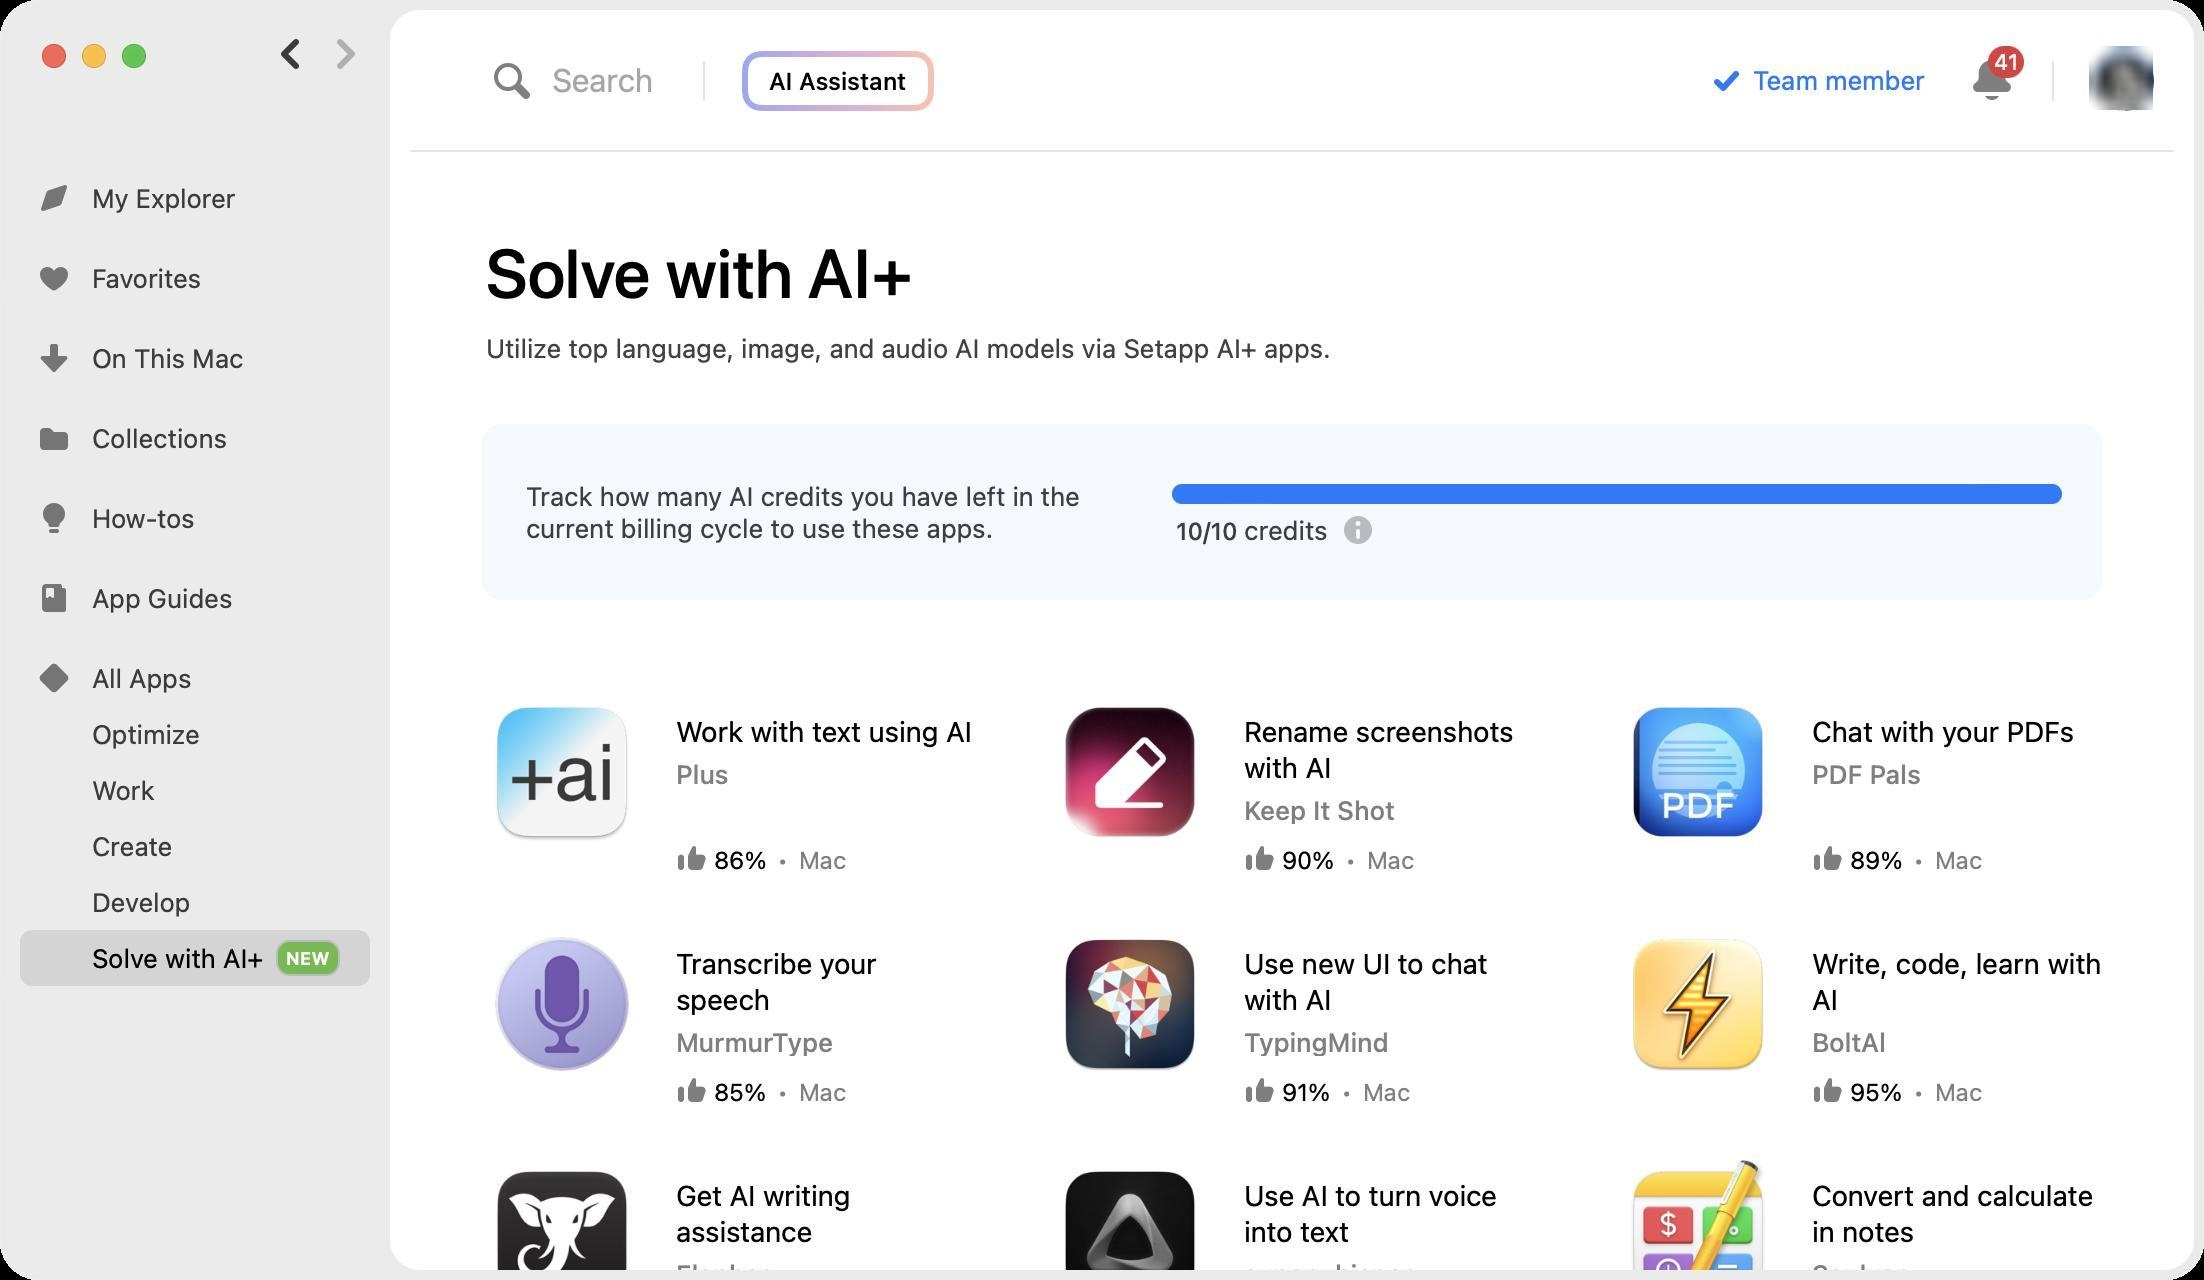
Accessibility tree:
{"name": "", "role": "AXWindow", "description": null, "role_description": "standard window", "value": null, "position": "220.00;132.00", "size": "1102;640", "children": [{"name": null, "role": "AXTable", "description": "Application categories", "role_description": "table", "value": null, "position": "10.00;85.00", "size": "175;408", "children": [{"name": null, "role": "AXRow", "description": null, "role_description": "table row", "value": null, "position": "10.00;85.00", "size": "175;40", "children": [{"name": null, "role": "AXCell", "description": null, "role_description": "cell", "value": null, "position": "16.00;85.00", "size": "163;40", "children": [{"name": null, "role": "AXImage", "description": "Discover", "role_description": "image", "value": null, "position": "19.00;91.00", "size": "16;16", "children": []}, {"name": null, "role": "AXStaticText", "description": null, "role_description": "text", "value": "My Explorer", "position": "44.00;91.00", "size": "76;16", "children": []}]}]}, {"name": null, "role": "AXRow", "description": null, "role_description": "table row", "value": null, "position": "10.00;125.00", "size": "175;40", "children": [{"name": null, "role": "AXCell", "description": null, "role_description": "cell", "value": null, "position": "16.00;125.00", "size": "163;40", "children": [{"name": null, "role": "AXImage", "description": "Favorites", "role_description": "image", "value": null, "position": "19.00;131.00", "size": "16;16", "children": []}, {"name": null, "role": "AXStaticText", "description": null, "role_description": "text", "value": "Favorites", "position": "44.00;131.00", "size": "59;16", "children": []}]}]}, {"name": null, "role": "AXRow", "description": null, "role_description": "table row", "value": null, "position": "10.00;165.00", "size": "175;40", "children": [{"name": null, "role": "AXCell", "description": null, "role_description": "cell", "value": null, "position": "16.00;165.00", "size": "163;40", "children": [{"name": null, "role": "AXImage", "description": "OnThisMac", "role_description": "image", "value": null, "position": "19.00;171.00", "size": "16;16", "children": []}, {"name": null, "role": "AXStaticText", "description": null, "role_description": "text", "value": "On This Mac", "position": "44.00;171.00", "size": "80;16", "children": []}]}]}, {"name": null, "role": "AXRow", "description": null, "role_description": "table row", "value": null, "position": "10.00;205.00", "size": "175;40", "children": [{"name": null, "role": "AXCell", "description": null, "role_description": "cell", "value": null, "position": "16.00;205.00", "size": "163;40", "children": [{"name": null, "role": "AXImage", "description": "Collections", "role_description": "image", "value": null, "position": "19.00;211.00", "size": "16;16", "children": []}, {"name": null, "role": "AXStaticText", "description": null, "role_description": "text", "value": "Collections", "position": "44.00;211.00", "size": "72;16", "children": []}]}]}, {"name": null, "role": "AXRow", "description": null, "role_description": "table row", "value": null, "position": "10.00;245.00", "size": "175;40", "children": [{"name": null, "role": "AXCell", "description": null, "role_description": "cell", "value": null, "position": "16.00;245.00", "size": "163;40", "children": [{"name": null, "role": "AXImage", "description": "How Tos", "role_description": "image", "value": null, "position": "19.00;251.00", "size": "16;16", "children": []}, {"name": null, "role": "AXStaticText", "description": null, "role_description": "text", "value": "How-tos", "position": "44.00;251.00", "size": "56;16", "children": []}]}]}, {"name": null, "role": "AXRow", "description": null, "role_description": "table row", "value": null, "position": "10.00;285.00", "size": "175;40", "children": [{"name": null, "role": "AXCell", "description": null, "role_description": "cell", "value": null, "position": "16.00;285.00", "size": "163;40", "children": [{"name": null, "role": "AXImage", "description": "Tutorials", "role_description": "image", "value": null, "position": "19.00;291.00", "size": "16;16", "children": []}, {"name": null, "role": "AXStaticText", "description": null, "role_description": "text", "value": "App Guides", "position": "44.00;291.00", "size": "74;16", "children": []}]}]}, {"name": null, "role": "AXRow", "description": null, "role_description": "table row", "value": null, "position": "10.00;325.00", "size": "175;28", "children": [{"name": null, "role": "AXCell", "description": null, "role_description": "cell", "value": null, "position": "16.00;325.00", "size": "163;28", "children": [{"name": null, "role": "AXImage", "description": "AllApps", "role_description": "image", "value": null, "position": "19.00;331.00", "size": "16;16", "children": []}, {"name": null, "role": "AXStaticText", "description": null, "role_description": "text", "value": "All Apps", "position": "44.00;331.00", "size": "54;16", "children": []}]}]}, {"name": null, "role": "AXRow", "description": null, "role_description": "table row", "value": null, "position": "10.00;353.00", "size": "175;28", "children": [{"name": null, "role": "AXCell", "description": null, "role_description": "cell", "value": null, "position": "16.00;353.00", "size": "163;28", "children": [{"name": null, "role": "AXImage", "description": "", "role_description": "image", "value": null, "position": "19.00;359.00", "size": "16;16", "children": []}, {"name": null, "role": "AXStaticText", "description": null, "role_description": "text", "value": "Optimize", "position": "44.00;359.00", "size": "58;16", "children": []}]}]}, {"name": null, "role": "AXRow", "description": null, "role_description": "table row", "value": null, "position": "10.00;381.00", "size": "175;28", "children": [{"name": null, "role": "AXCell", "description": null, "role_description": "cell", "value": null, "position": "16.00;381.00", "size": "163;28", "children": [{"name": null, "role": "AXImage", "description": "", "role_description": "image", "value": null, "position": "19.00;387.00", "size": "16;16", "children": []}, {"name": null, "role": "AXStaticText", "description": null, "role_description": "text", "value": "Work", "position": "44.00;387.00", "size": "36;16", "children": []}]}]}, {"name": null, "role": "AXRow", "description": null, "role_description": "table row", "value": null, "position": "10.00;409.00", "size": "175;28", "children": [{"name": null, "role": "AXCell", "description": null, "role_description": "cell", "value": null, "position": "16.00;409.00", "size": "163;28", "children": [{"name": null, "role": "AXImage", "description": "", "role_description": "image", "value": null, "position": "19.00;415.00", "size": "16;16", "children": []}, {"name": null, "role": "AXStaticText", "description": null, "role_description": "text", "value": "Create", "position": "44.00;415.00", "size": "44;16", "children": []}]}]}, {"name": null, "role": "AXRow", "description": null, "role_description": "table row", "value": null, "position": "10.00;437.00", "size": "175;28", "children": [{"name": null, "role": "AXCell", "description": null, "role_description": "cell", "value": null, "position": "16.00;437.00", "size": "163;28", "children": [{"name": null, "role": "AXImage", "description": "", "role_description": "image", "value": null, "position": "19.00;443.00", "size": "16;16", "children": []}, {"name": null, "role": "AXStaticText", "description": null, "role_description": "text", "value": "Develop", "position": "44.00;443.00", "size": "54;16", "children": []}]}]}, {"name": null, "role": "AXRow", "description": null, "role_description": "table row", "value": null, "position": "10.00;465.00", "size": "175;28", "children": [{"name": null, "role": "AXCell", "description": null, "role_description": "cell", "value": null, "position": "16.00;465.00", "size": "163;28", "children": [{"name": null, "role": "AXImage", "description": "", "role_description": "image", "value": null, "position": "19.00;471.00", "size": "16;16", "children": []}, {"name": null, "role": "AXStaticText", "description": null, "role_description": "text", "value": "Solve with AI+", "position": "44.00;471.00", "size": "90;16", "children": []}, {"name": null, "role": "AXStaticText", "description": null, "role_description": "text", "value": "NEW", "position": "139.00;473.50", "size": "30;11", "children": []}]}]}, {"name": null, "role": "AXColumn", "description": null, "role_description": "column", "value": null, "position": "10.00;85.00", "size": "175;408", "children": []}]}, {"name": null, "role": "AXUnknown", "description": "Forward", "role_description": "unknown", "value": null, "position": "166.00;19.00", "size": "14;16", "children": [{"name": null, "role": "AXImage", "description": "", "role_description": "image", "value": null, "position": "168.00;19.00", "size": "10;16", "children": []}]}, {"name": null, "role": "AXUnknown", "description": "Back", "role_description": "unknown", "value": null, "position": "138.00;19.00", "size": "14;16", "children": [{"name": null, "role": "AXImage", "description": "NavigationArrow", "role_description": "image", "value": null, "position": "140.00;19.00", "size": "10;16", "children": []}]}, {"name": null, "role": "AXGroup", "description": null, "role_description": "group", "value": null, "position": "195.00;5.00", "size": "902;630", "children": [{"name": null, "role": "AXScrollArea", "description": null, "role_description": "scroll area", "value": null, "position": "231.00;76.00", "size": "866;529", "children": [{"name": null, "role": "AXList", "description": "Application collection view", "role_description": "collection", "value": null, "position": "231.00;76.00", "size": "830;720", "children": [{"name": null, "role": "AXList", "description": "Solve with AI+", "role_description": "section", "value": null, "position": "231.00;76.00", "size": "866;720", "children": [{"name": null, "role": "AXGroup", "description": null, "role_description": "group", "value": null, "position": "231.00;76.00", "size": "830;260", "children": [{"name": null, "role": "AXStaticText", "description": null, "role_description": "text", "value": "Solve with AI+", "position": "241.00;116.00", "size": "218;40", "children": []}, {"name": null, "role": "AXStaticText", "description": null, "role_description": "text", "value": "Utilize top language, image, and audio AI models via Setapp AI+ apps.", "position": "241.00;166.00", "size": "426;16", "children": []}, {"name": null, "role": "AXStaticText", "description": null, "role_description": "text", "value": "Track how many AI credits you have left in the current billing cycle to use these apps.", "position": "261.00;240.00", "size": "305;32", "children": []}, {"name": null, "role": "AXStaticText", "description": null, "role_description": "text", "value": "10/10 credits", "position": "586.00;257.00", "size": "80;16", "children": []}, {"name": null, "role": "AXButton", "description": null, "role_description": "button", "value": null, "position": "671.00;257.00", "size": "16;16", "children": [{"name": null, "role": "AXImage", "description": "InfoButtonIcon", "role_description": "image", "value": null, "position": "671.00;257.00", "size": "16;16", "children": []}]}]}, {"name": null, "role": "AXGroup", "description": null, "role_description": "group", "value": null, "position": "231.00;336.00", "size": "262;112", "children": [{"name": null, "role": "AXLink", "description": "Plus", "role_description": "link", "value": null, "position": "231.00;336.00", "size": "262;112", "children": [{"name": null, "role": "AXImage", "description": "Application icon", "role_description": "image", "value": null, "position": "241.00;346.00", "size": "80;80", "children": []}, {"name": null, "role": "AXStaticText", "description": null, "role_description": "text", "value": "Plus", "position": "336.00;377.00", "size": "30;17", "children": []}, {"name": null, "role": "AXStaticText", "description": null, "role_description": "text", "value": "Work with text using AI", "position": "336.00;356.00", "size": "152;18", "children": []}, {"name": null, "role": "AXImage", "description": "RateAppIcon", "role_description": "image", "value": null, "position": "338.00;422.00", "size": "16;16", "children": []}, {"name": null, "role": "AXStaticText", "description": null, "role_description": "text", "value": "86%", "position": "355.00;422.50", "size": "30;15", "children": []}, {"name": null, "role": "AXStaticText", "description": null, "role_description": "text", "value": "•", "position": "386.50;422.50", "size": "10;15", "children": []}, {"name": null, "role": "AXStaticText", "description": null, "role_description": "text", "value": "Mac", "position": "397.50;422.50", "size": "28;15", "children": []}]}]}, {"name": null, "role": "AXGroup", "description": null, "role_description": "group", "value": null, "position": "515.00;336.00", "size": "262;112", "children": [{"name": null, "role": "AXLink", "description": "Keep It Shot", "role_description": "link", "value": null, "position": "515.00;336.00", "size": "262;112", "children": [{"name": null, "role": "AXImage", "description": "Application icon", "role_description": "image", "value": null, "position": "525.00;346.00", "size": "80;80", "children": []}, {"name": null, "role": "AXStaticText", "description": null, "role_description": "text", "value": "Keep It Shot", "position": "620.00;395.00", "size": "80;17", "children": []}, {"name": null, "role": "AXStaticText", "description": null, "role_description": "text", "value": "Rename screenshots with AI", "position": "620.00;356.00", "size": "153;36", "children": []}, {"name": null, "role": "AXImage", "description": "RateAppIcon", "role_description": "image", "value": null, "position": "622.00;422.00", "size": "16;16", "children": []}, {"name": null, "role": "AXStaticText", "description": null, "role_description": "text", "value": "90%", "position": "639.00;422.50", "size": "30;15", "children": []}, {"name": null, "role": "AXStaticText", "description": null, "role_description": "text", "value": "•", "position": "670.50;422.50", "size": "10;15", "children": []}, {"name": null, "role": "AXStaticText", "description": null, "role_description": "text", "value": "Mac", "position": "681.50;422.50", "size": "28;15", "children": []}]}]}, {"name": null, "role": "AXGroup", "description": null, "role_description": "group", "value": null, "position": "799.00;336.00", "size": "262;112", "children": [{"name": null, "role": "AXLink", "description": "PDF Pals", "role_description": "link", "value": null, "position": "799.00;336.00", "size": "262;112", "children": [{"name": null, "role": "AXImage", "description": "Application icon", "role_description": "image", "value": null, "position": "809.00;346.00", "size": "80;80", "children": []}, {"name": null, "role": "AXStaticText", "description": null, "role_description": "text", "value": "PDF Pals", "position": "904.00;377.00", "size": "59;17", "children": []}, {"name": null, "role": "AXStaticText", "description": null, "role_description": "text", "value": "Chat with your PDFs", "position": "904.00;356.00", "size": "136;18", "children": []}, {"name": null, "role": "AXImage", "description": "RateAppIcon", "role_description": "image", "value": null, "position": "906.00;422.00", "size": "16;16", "children": []}, {"name": null, "role": "AXStaticText", "description": null, "role_description": "text", "value": "89%", "position": "923.00;422.50", "size": "30;15", "children": []}, {"name": null, "role": "AXStaticText", "description": null, "role_description": "text", "value": "•", "position": "954.50;422.50", "size": "10;15", "children": []}, {"name": null, "role": "AXStaticText", "description": null, "role_description": "text", "value": "Mac", "position": "965.50;422.50", "size": "28;15", "children": []}]}]}, {"name": null, "role": "AXGroup", "description": null, "role_description": "group", "value": null, "position": "231.00;452.00", "size": "262;112", "children": [{"name": null, "role": "AXLink", "description": "MurmurType", "role_description": "link", "value": null, "position": "231.00;452.00", "size": "262;112", "children": [{"name": null, "role": "AXImage", "description": "Application icon", "role_description": "image", "value": null, "position": "241.00;462.00", "size": "80;80", "children": []}, {"name": null, "role": "AXStaticText", "description": null, "role_description": "text", "value": "MurmurType", "position": "336.00;511.00", "size": "83;17", "children": []}, {"name": null, "role": "AXStaticText", "description": null, "role_description": "text", "value": "Transcribe your speech", "position": "336.00;472.00", "size": "153;36", "children": []}, {"name": null, "role": "AXImage", "description": "RateAppIcon", "role_description": "image", "value": null, "position": "338.00;538.00", "size": "16;16", "children": []}, {"name": null, "role": "AXStaticText", "description": null, "role_description": "text", "value": "85%", "position": "355.00;538.50", "size": "30;15", "children": []}, {"name": null, "role": "AXStaticText", "description": null, "role_description": "text", "value": "•", "position": "386.50;538.50", "size": "10;15", "children": []}, {"name": null, "role": "AXStaticText", "description": null, "role_description": "text", "value": "Mac", "position": "397.50;538.50", "size": "28;15", "children": []}]}]}, {"name": null, "role": "AXGroup", "description": null, "role_description": "group", "value": null, "position": "515.00;452.00", "size": "262;112", "children": [{"name": null, "role": "AXLink", "description": "TypingMind", "role_description": "link", "value": null, "position": "515.00;452.00", "size": "262;112", "children": [{"name": null, "role": "AXImage", "description": "Application icon", "role_description": "image", "value": null, "position": "525.00;462.00", "size": "80;80", "children": []}, {"name": null, "role": "AXStaticText", "description": null, "role_description": "text", "value": "TypingMind", "position": "620.00;511.00", "size": "77;17", "children": []}, {"name": null, "role": "AXStaticText", "description": null, "role_description": "text", "value": "Use new UI to chat with AI", "position": "620.00;472.00", "size": "153;36", "children": []}, {"name": null, "role": "AXImage", "description": "RateAppIcon", "role_description": "image", "value": null, "position": "622.00;538.00", "size": "16;16", "children": []}, {"name": null, "role": "AXStaticText", "description": null, "role_description": "text", "value": "91%", "position": "639.00;538.50", "size": "28;15", "children": []}, {"name": null, "role": "AXStaticText", "description": null, "role_description": "text", "value": "•", "position": "668.50;538.50", "size": "10;15", "children": []}, {"name": null, "role": "AXStaticText", "description": null, "role_description": "text", "value": "Mac", "position": "679.50;538.50", "size": "28;15", "children": []}]}]}, {"name": null, "role": "AXGroup", "description": null, "role_description": "group", "value": null, "position": "799.00;452.00", "size": "262;112", "children": [{"name": null, "role": "AXLink", "description": "BoltAl", "role_description": "link", "value": null, "position": "799.00;452.00", "size": "262;112", "children": [{"name": null, "role": "AXImage", "description": "Application icon", "role_description": "image", "value": null, "position": "809.00;462.00", "size": "80;80", "children": []}, {"name": null, "role": "AXStaticText", "description": null, "role_description": "text", "value": "BoltAl", "position": "904.00;511.00", "size": "42;17", "children": []}, {"name": null, "role": "AXStaticText", "description": null, "role_description": "text", "value": "Write, code, learn with AI", "position": "904.00;472.00", "size": "153;36", "children": []}, {"name": null, "role": "AXImage", "description": "RateAppIcon", "role_description": "image", "value": null, "position": "906.00;538.00", "size": "16;16", "children": []}, {"name": null, "role": "AXStaticText", "description": null, "role_description": "text", "value": "95%", "position": "923.00;538.50", "size": "30;15", "children": []}, {"name": null, "role": "AXStaticText", "description": null, "role_description": "text", "value": "•", "position": "954.50;538.50", "size": "10;15", "children": []}, {"name": null, "role": "AXStaticText", "description": null, "role_description": "text", "value": "Mac", "position": "965.50;538.50", "size": "28;15", "children": []}]}]}, {"name": null, "role": "AXGroup", "description": null, "role_description": "group", "value": null, "position": "231.00;568.00", "size": "262;112", "children": [{"name": null, "role": "AXLink", "description": "Elephas", "role_description": "link", "value": null, "position": "231.00;568.00", "size": "262;112", "children": [{"name": null, "role": "AXImage", "description": "Application icon", "role_description": "image", "value": null, "position": "241.00;578.00", "size": "80;80", "children": []}, {"name": null, "role": "AXStaticText", "description": null, "role_description": "text", "value": "Elephas", "position": "336.00;627.00", "size": "53;17", "children": []}, {"name": null, "role": "AXStaticText", "description": null, "role_description": "text", "value": "Get AI writing assistance", "position": "336.00;588.00", "size": "153;36", "children": []}, {"name": null, "role": "AXImage", "description": "RateAppIcon", "role_description": "image", "value": null, "position": "338.00;654.00", "size": "16;16", "children": []}, {"name": null, "role": "AXStaticText", "description": null, "role_description": "text", "value": "89%", "position": "355.00;654.50", "size": "30;15", "children": []}, {"name": null, "role": "AXStaticText", "description": null, "role_description": "text", "value": "•", "position": "386.50;654.50", "size": "10;15", "children": []}, {"name": null, "role": "AXStaticText", "description": null, "role_description": "text", "value": "Mac, iOS", "position": "397.50;654.50", "size": "55;15", "children": []}]}]}, {"name": null, "role": "AXGroup", "description": null, "role_description": "group", "value": null, "position": "515.00;568.00", "size": "262;112", "children": [{"name": null, "role": "AXLink", "description": "superwhisper", "role_description": "link", "value": null, "position": "515.00;568.00", "size": "262;112", "children": [{"name": null, "role": "AXImage", "description": "Application icon", "role_description": "image", "value": null, "position": "525.00;578.00", "size": "80;80", "children": []}, {"name": null, "role": "AXStaticText", "description": null, "role_description": "text", "value": "superwhisper", "position": "620.00;627.00", "size": "88;17", "children": []}, {"name": null, "role": "AXStaticText", "description": null, "role_description": "text", "value": "Use AI to turn voice into text", "position": "620.00;588.00", "size": "153;36", "children": []}, {"name": null, "role": "AXImage", "description": "RateAppIcon", "role_description": "image", "value": null, "position": "622.00;654.00", "size": "16;16", "children": []}, {"name": null, "role": "AXStaticText", "description": null, "role_description": "text", "value": "75%", "position": "639.00;654.50", "size": "30;15", "children": []}, {"name": null, "role": "AXStaticText", "description": null, "role_description": "text", "value": "•", "position": "669.50;654.50", "size": "10;15", "children": []}, {"name": null, "role": "AXStaticText", "description": null, "role_description": "text", "value": "Mac", "position": "680.50;654.50", "size": "28;15", "children": []}]}]}, {"name": null, "role": "AXGroup", "description": null, "role_description": "group", "value": null, "position": "799.00;568.00", "size": "262;112", "children": [{"name": null, "role": "AXLink", "description": "Soulver", "role_description": "link", "value": null, "position": "799.00;568.00", "size": "262;112", "children": [{"name": null, "role": "AXImage", "description": "Application icon", "role_description": "image", "value": null, "position": "809.00;578.00", "size": "80;80", "children": []}, {"name": null, "role": "AXStaticText", "description": null, "role_description": "text", "value": "Soulver", "position": "904.00;627.00", "size": "51;17", "children": []}, {"name": null, "role": "AXStaticText", "description": null, "role_description": "text", "value": "Convert and calculate in notes", "position": "904.00;588.00", "size": "153;36", "children": []}, {"name": null, "role": "AXImage", "description": "RateAppIcon", "role_description": "image", "value": null, "position": "906.00;654.00", "size": "16;16", "children": []}, {"name": null, "role": "AXStaticText", "description": null, "role_description": "text", "value": "99%", "position": "923.00;654.50", "size": "30;15", "children": []}, {"name": null, "role": "AXStaticText", "description": null, "role_description": "text", "value": "•", "position": "954.50;654.50", "size": "10;15", "children": []}, {"name": null, "role": "AXStaticText", "description": null, "role_description": "text", "value": "Mac, iOS", "position": "965.50;654.50", "size": "55;15", "children": []}]}]}, {"name": null, "role": "AXGroup", "description": null, "role_description": "group", "value": null, "position": "231.00;684.00", "size": "262;112", "children": [{"name": null, "role": "AXLink", "description": "", "role_description": "link", "value": null, "position": "-220.00;850.00", "size": "0;0", "children": [{"name": null, "role": "AXImage", "description": "Application icon", "role_description": "image", "value": null, "position": "-220.00;850.00", "size": "0;0", "children": []}, {"name": null, "role": "AXStaticText", "description": null, "role_description": "text", "value": "", "position": "-220.00;850.00", "size": "0;0", "children": []}, {"name": null, "role": "AXStaticText", "description": null, "role_description": "text", "value": "", "position": "-220.00;850.00", "size": "0;0", "children": []}]}]}, {"name": null, "role": "AXGroup", "description": null, "role_description": "group", "value": null, "position": "515.00;684.00", "size": "262;112", "children": [{"name": null, "role": "AXLink", "description": "", "role_description": "link", "value": null, "position": "-220.00;850.00", "size": "0;0", "children": [{"name": null, "role": "AXImage", "description": "Application icon", "role_description": "image", "value": null, "position": "-220.00;850.00", "size": "0;0", "children": []}, {"name": null, "role": "AXStaticText", "description": null, "role_description": "text", "value": "", "position": "-220.00;850.00", "size": "0;0", "children": []}, {"name": null, "role": "AXStaticText", "description": null, "role_description": "text", "value": "", "position": "-220.00;850.00", "size": "0;0", "children": []}]}]}]}]}, {"name": null, "role": "AXScrollBar", "description": null, "role_description": "scroll bar", "value": 0.0, "position": "1081.00;76.00", "size": "16;554", "children": [{"name": null, "role": "AXValueIndicator", "description": null, "role_description": "value indicator", "value": 0.0, "position": "1085.00;77.00", "size": "12;411", "children": []}, {"name": null, "role": "AXButton", "description": null, "role_description": "increment arrow button", "value": null, "position": "1081.00;76.00", "size": "0;0", "children": []}, {"name": null, "role": "AXButton", "description": null, "role_description": "decrement arrow button", "value": null, "position": "1081.00;76.00", "size": "0;0", "children": []}, {"name": null, "role": "AXButton", "description": null, "role_description": "increment page button", "value": null, "position": "1085.00;488.50", "size": "12;142", "children": []}, {"name": null, "role": "AXButton", "description": null, "role_description": "decrement page button", "value": null, "position": "1085.00;76.00", "size": "12;1", "children": []}]}]}]}, {"name": null, "role": "AXButton", "description": "Your account picture", "role_description": "button", "value": null, "position": "1047.00;7.50", "size": "48;48", "children": [{"name": null, "role": "AXImage", "description": null, "role_description": "image", "value": null, "position": "1047.00;25.50", "size": "30;30", "children": []}]}, {"name": null, "role": "AXLink", "description": "Team member", "role_description": "link", "value": null, "position": "854.50;32.50", "size": "110;16", "children": [{"name": null, "role": "AXStaticText", "description": null, "role_description": "text", "value": "Team member", "position": "874.50;32.00", "size": "90;16", "children": []}]}, {"name": null, "role": "AXButton", "description": null, "role_description": "button", "value": null, "position": "984.00;29.00", "size": "23;23", "children": [{"name": null, "role": "AXImage", "description": "NotificationsIcon", "role_description": "image", "value": null, "position": "984.00;29.00", "size": "23;23", "children": []}, {"name": null, "role": "AXStaticText", "description": null, "role_description": "text", "value": "41", "position": "993.00;24.00", "size": "20;14", "children": []}]}, {"name": null, "role": "AXGroup", "description": null, "role_description": "group", "value": null, "position": "372.50;-24.00", "size": "93;78", "children": [{"name": null, "role": "AXButton", "description": "AI Assistant", "role_description": "button", "value": null, "position": "371.00;25.50", "size": "96;30", "children": []}]}, {"name": null, "role": "AXGroup", "description": null, "role_description": "group", "value": null, "position": "246.00;18.50", "size": "96;44", "children": [{"name": null, "role": "AXTextField", "description": "Setapp application search", "role_description": "search text field", "value": "", "position": "274.00;31.00", "size": "66;19", "children": []}]}, {"name": null, "role": "AXButton", "description": null, "role_description": "close button", "value": null, "position": "20.00;20.00", "size": "14;16", "children": []}, {"name": null, "role": "AXButton", "description": null, "role_description": "full screen button", "value": null, "position": "60.00;20.00", "size": "14;16", "children": [{"name": null, "role": "AXGroup", "description": null, "role_description": "group", "value": null, "position": "60.00;20.00", "size": "14;16", "children": [{"name": null, "role": "AXGroup", "description": null, "role_description": "group", "value": null, "position": "60.00;20.00", "size": "14;16", "children": []}]}]}, {"name": null, "role": "AXButton", "description": null, "role_description": "minimize button", "value": null, "position": "40.00;20.00", "size": "14;16", "children": []}]}